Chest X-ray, AP view. Patient: 40 years old, sex M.
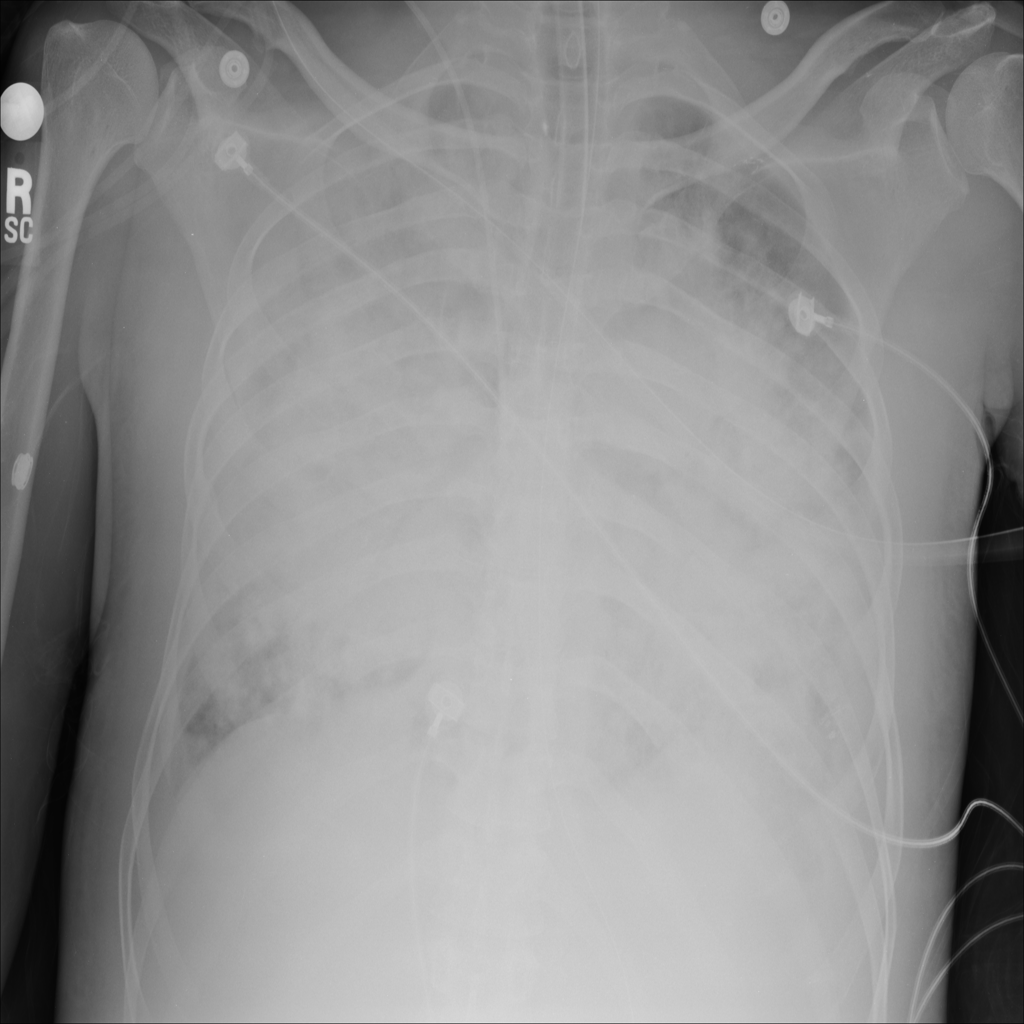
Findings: No Finding